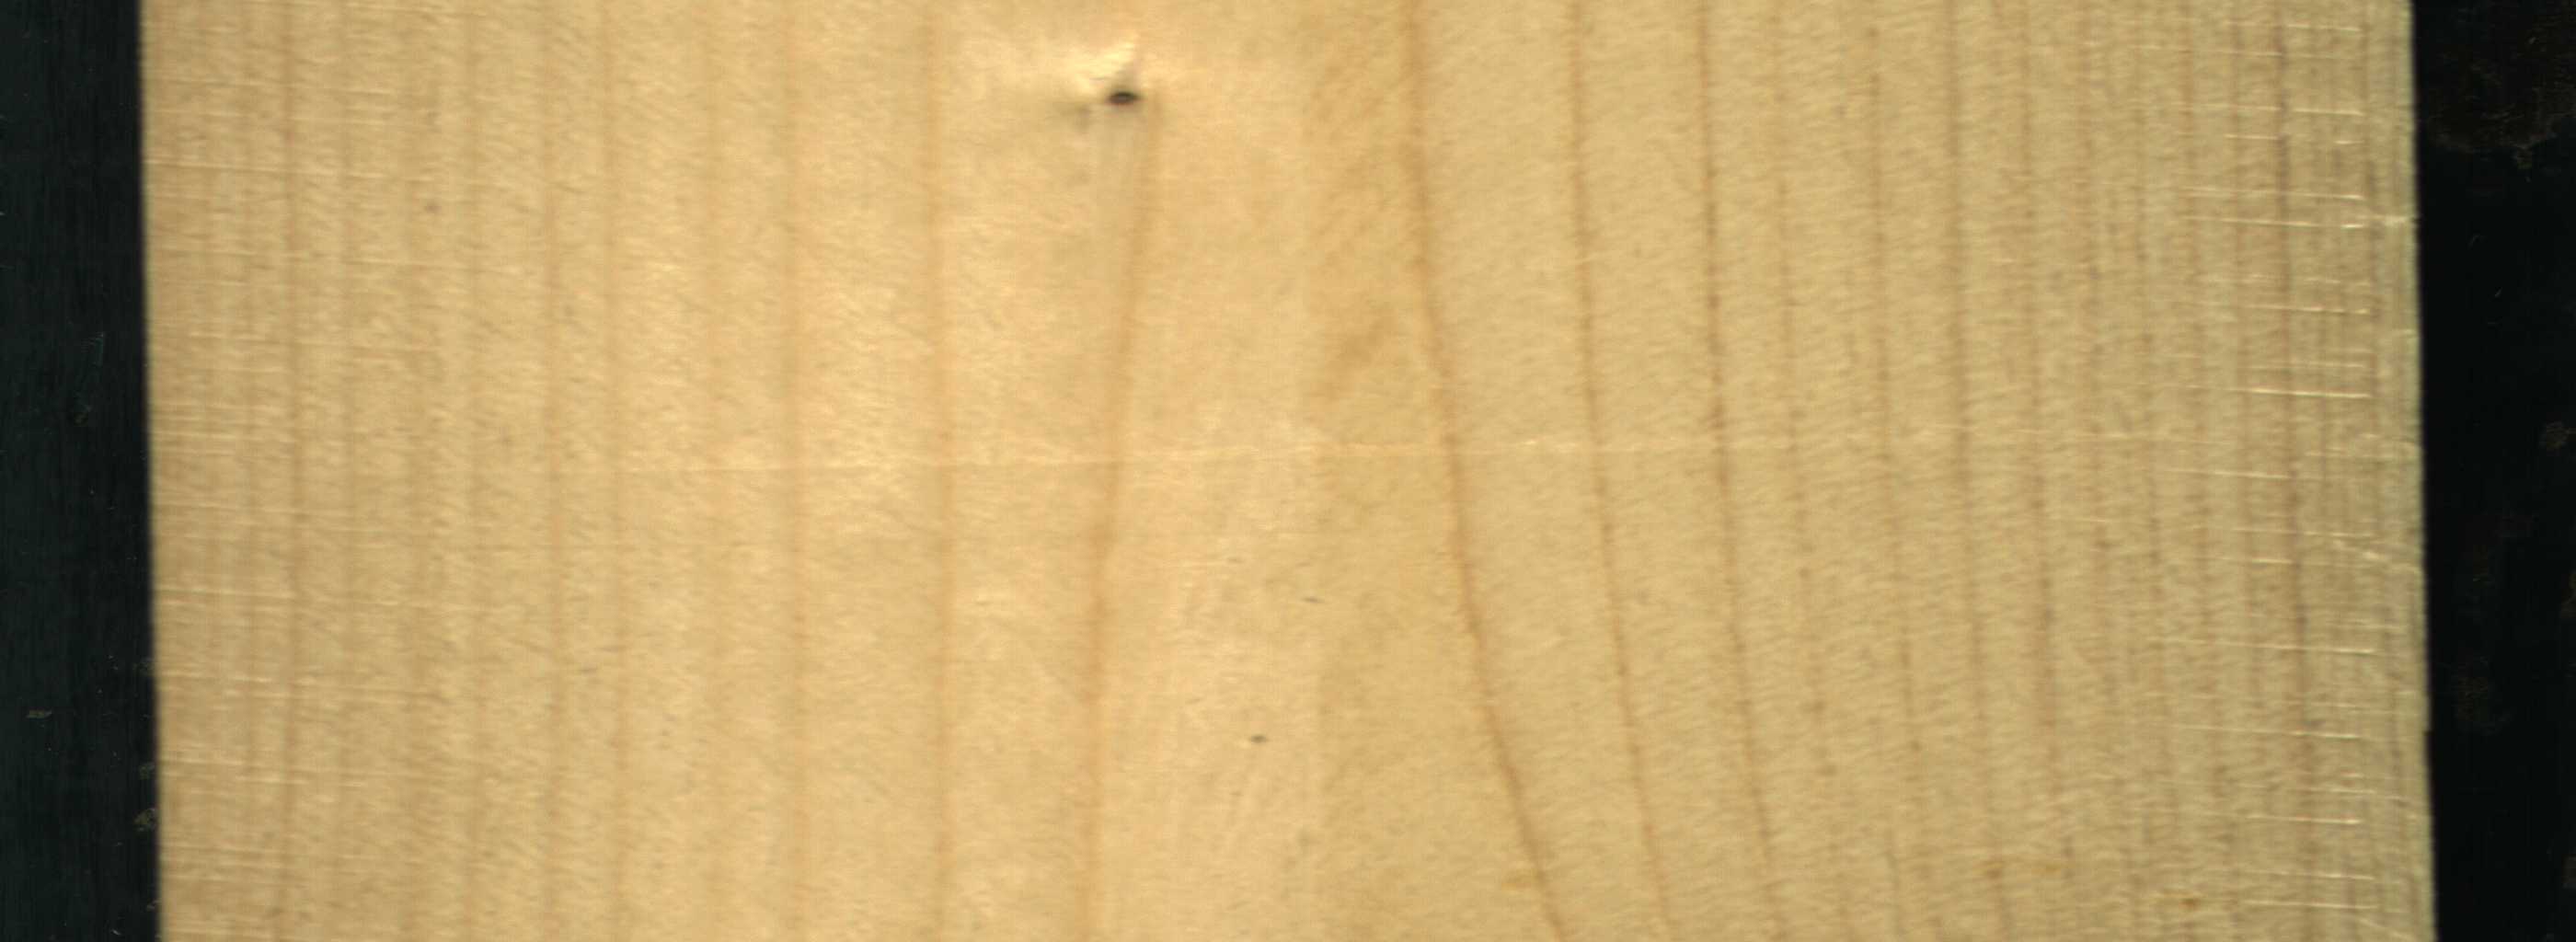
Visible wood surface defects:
Live_Knot